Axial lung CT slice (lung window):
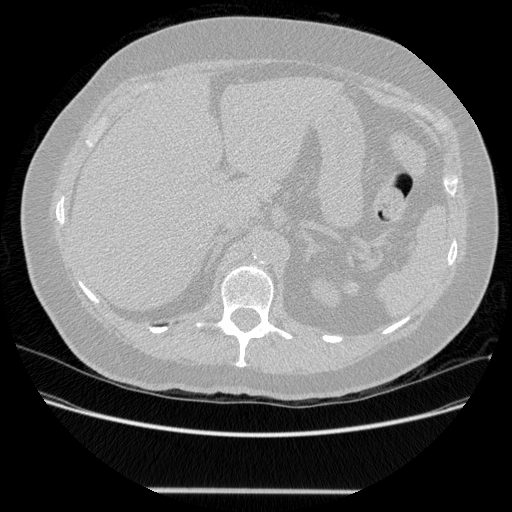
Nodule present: no